七年级 · 变换几何
(2021 秋 - 长春期末) 如图, 将一张长方形纸带沿 $E F$ 折叠, 点 $C 、 D$ 的对应点分别为 $C^{\prime} 、 D^{\prime}$. 若 $\angle D E F$ $=\alpha$, 用含 $\alpha$ 的式子可以将 $\angle C^{\prime} F G$ 表示为 $(\quad)$

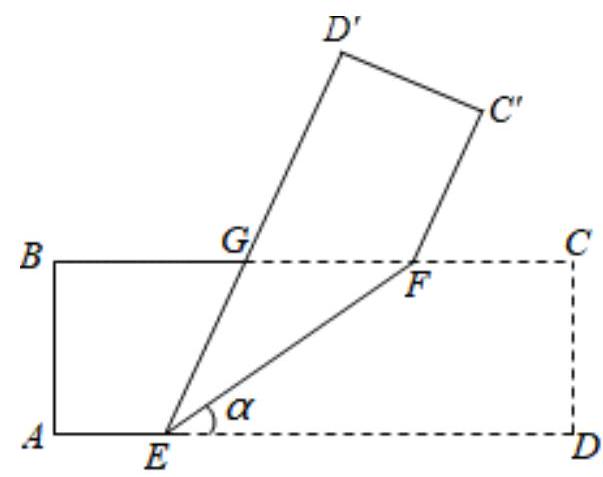
A. $2 \alpha$
B. $90^{\circ}+\alpha$
C. $180^{\circ}-\alpha$
D. $180^{\circ}-2 \alpha$
答案: D
解析: 由折叠的性质可得: $\angle D E G=2 \alpha, C^{\prime} F / / D^{\prime} E$, 由 $A D / / B C$ 可得 $\angle D^{\prime} G F=\angle D E G=2 \alpha$, 从而有 $\angle C^{\prime} F G=180^{\circ}-\angle D^{\prime} G F$, 即可得出结果.

【答案】解: 由长方形纸带 $A B C D$ 及折叠性质可得: $\angle D^{\prime} E F=\angle D E F=\alpha, C^{\prime} F / / D^{\prime} E$,

$\therefore \angle D E G=2 \angle D E F=2 \alpha, \angle C^{\prime} F G=180^{\circ}-\angle D^{\prime} G F$,

$\because A D / / B C, \therefore \angle D^{\prime} G F=\angle D E G=2 \alpha, \therefore \angle C^{\prime} F G=180^{\circ}-2 \alpha$. 故选: $D$.

【点睛】本题主要考查平行线的性质, 折叠的性质, 解答的关键是熟记折叠的性质.